Field crop: maize
Growth stage: 1
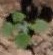
Species: chenopodium